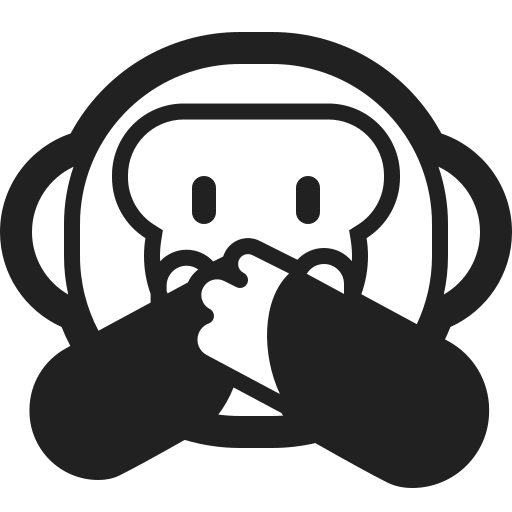
speak no evil monkey high contrast